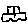
Label: car